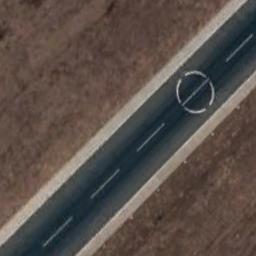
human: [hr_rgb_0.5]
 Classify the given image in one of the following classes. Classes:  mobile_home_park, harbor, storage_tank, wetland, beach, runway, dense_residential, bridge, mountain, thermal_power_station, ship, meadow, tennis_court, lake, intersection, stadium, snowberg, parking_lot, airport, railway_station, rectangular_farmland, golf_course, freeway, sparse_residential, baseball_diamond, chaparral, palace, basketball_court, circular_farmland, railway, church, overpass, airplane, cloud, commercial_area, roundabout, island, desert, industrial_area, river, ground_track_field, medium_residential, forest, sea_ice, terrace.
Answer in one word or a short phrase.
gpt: runway